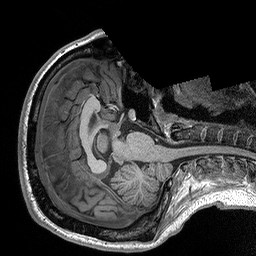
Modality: T1w
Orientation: axial
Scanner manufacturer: siemens
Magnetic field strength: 3 T
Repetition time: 2.3 s